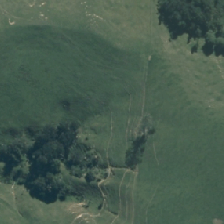
Land cover: manuka_kanuka